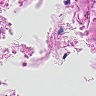
Metastatic tissue present: no